Question: I have a list where elements are displayed as inline-block.
Where first child of ul li element li is inlined but other li elements are coming with extra space. As you can see in below image.

My css for these elements=
'''
<ul class="video-list">
<li><a href="#">
<div class="videoimg">
<img src="/Images/sample.png" height="150" width="150">
</div>
</a>
<div class="info">
<a href="javascript:;">name</a>
<div>
Channel: <br>
By :
<div>
Views : 0
</div>
</div>
</div>
</li>
</ul>
'''
'li' will be repetitive element.
'''
.video-list {
list-style: none;
}
.video-list li {
display: inline-block;
margin: 3px;
padding: 10px;
position:relative;
}
.video-list li .info {
bottom:0;
background:#f5f5f5;
padding:10px;
height:120px;
border:1px solid #e5e5e5;
border-bottom-left-radius:3px;
border-bottom-right-radius:3px;
}
'''
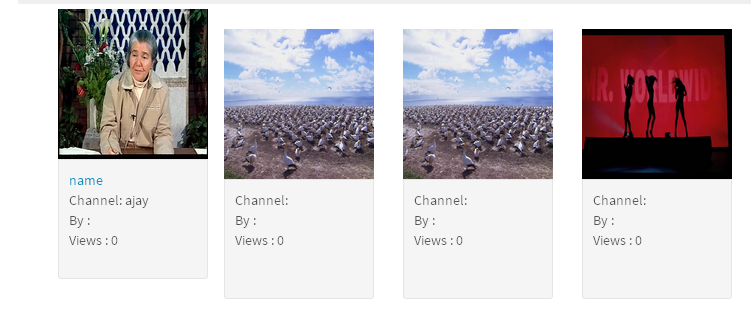
Answer: The rule you need is 'vertical-align'
'''
.video-list li {
display: inline-block;
margin: 3px;
padding: 10px;
position:relative;
vertical-align:top; /* Added*/
}
'''